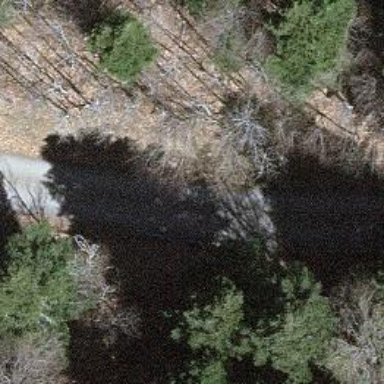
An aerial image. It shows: Unclassified road.